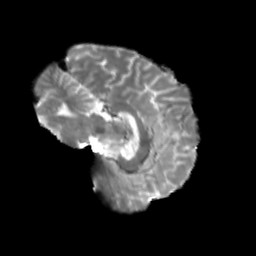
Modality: T2w
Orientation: sagittal
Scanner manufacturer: siemens
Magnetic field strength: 3 T
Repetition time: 4 s
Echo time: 0.0594 s